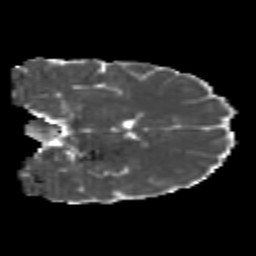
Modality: MD
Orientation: coronal
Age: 22
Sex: male
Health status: healthy
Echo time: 0.074 s